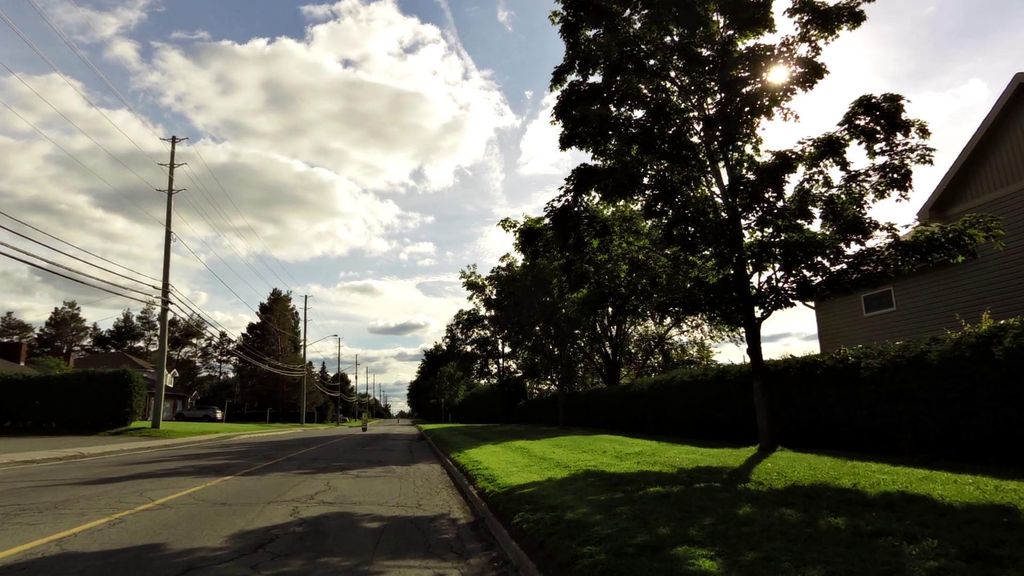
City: ottawa-gatineau